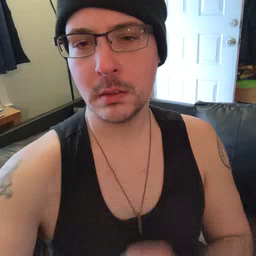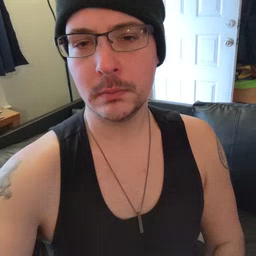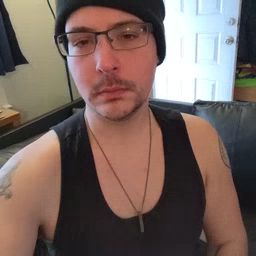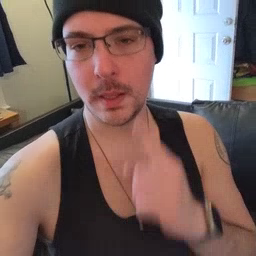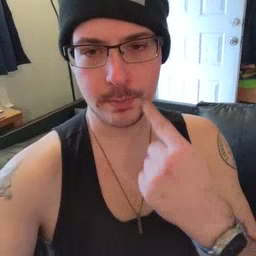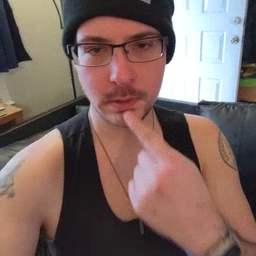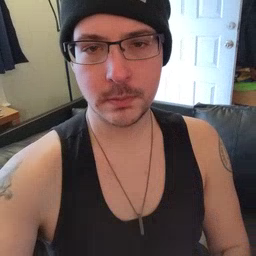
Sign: lips